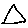
Label: triangle